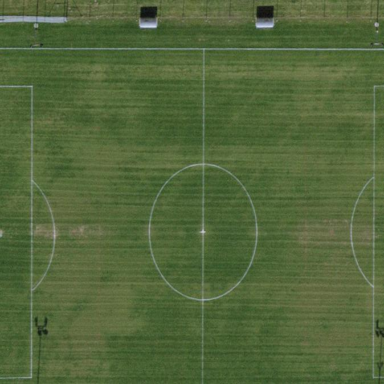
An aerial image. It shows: Soccer pitch designated for leisure and sports activities.